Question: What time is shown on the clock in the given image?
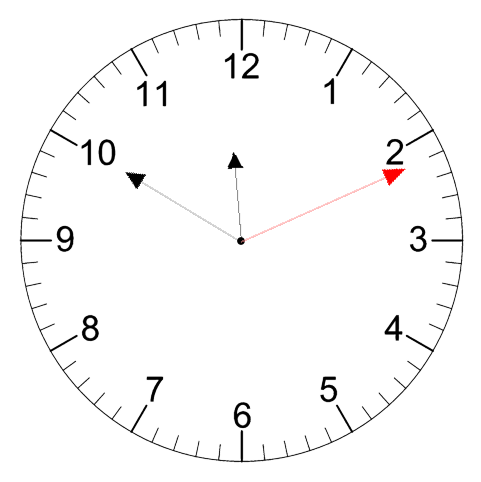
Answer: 11:50:11